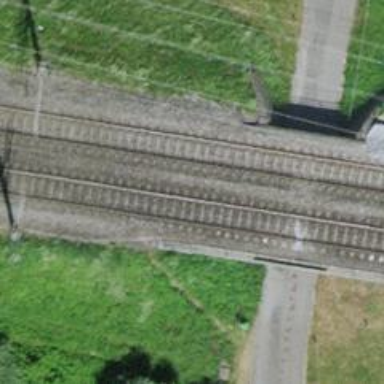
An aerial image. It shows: Railway bridge with electrified tracks and single rail.